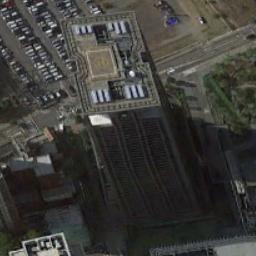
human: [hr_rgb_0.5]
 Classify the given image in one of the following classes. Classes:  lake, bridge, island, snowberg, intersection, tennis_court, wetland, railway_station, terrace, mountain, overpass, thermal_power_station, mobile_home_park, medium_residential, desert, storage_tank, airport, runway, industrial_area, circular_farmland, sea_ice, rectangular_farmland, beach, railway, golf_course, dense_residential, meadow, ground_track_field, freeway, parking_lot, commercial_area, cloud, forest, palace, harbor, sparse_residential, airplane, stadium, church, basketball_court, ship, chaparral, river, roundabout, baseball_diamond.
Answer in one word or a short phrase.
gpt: commercial_area